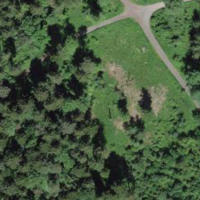
EUNIS habitat code: 44
Species observed at this site:
Impatiens parviflora